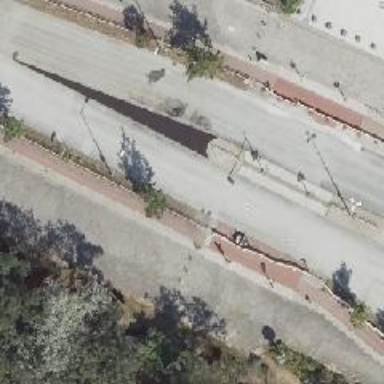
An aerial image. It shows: Secondary road with asphalt surface and cycle track on the right.